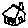
Label: house